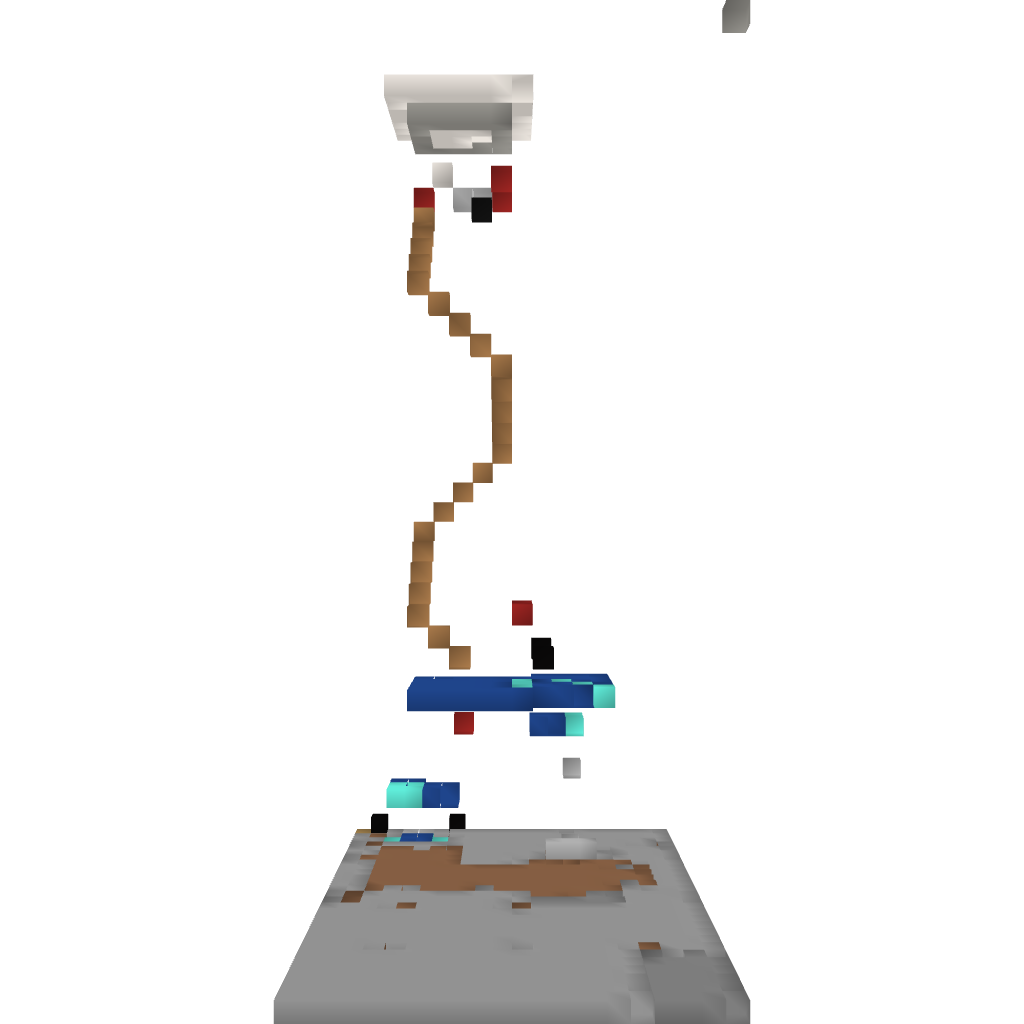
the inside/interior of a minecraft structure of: Tower of Quartz